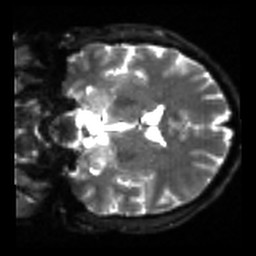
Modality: sbref
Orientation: coronal
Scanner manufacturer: siemens
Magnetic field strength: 3 T
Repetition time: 4 s
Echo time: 0.0594 s